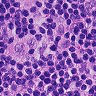
Metastatic tissue present: no